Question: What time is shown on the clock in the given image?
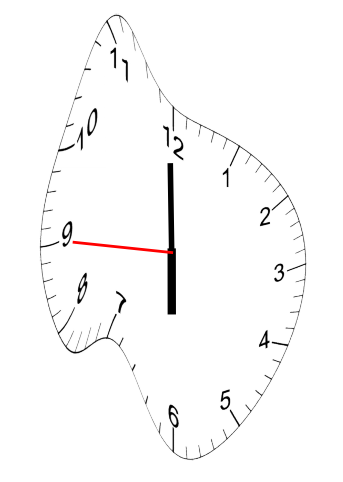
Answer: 05:59:45